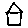
Label: house